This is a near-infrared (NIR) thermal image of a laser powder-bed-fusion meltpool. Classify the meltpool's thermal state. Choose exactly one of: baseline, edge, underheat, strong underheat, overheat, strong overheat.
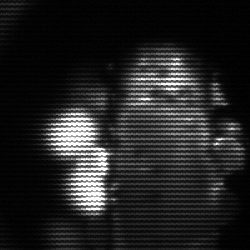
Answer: strong underheat